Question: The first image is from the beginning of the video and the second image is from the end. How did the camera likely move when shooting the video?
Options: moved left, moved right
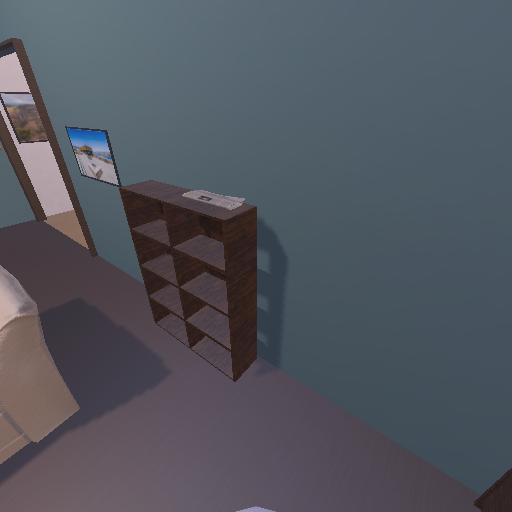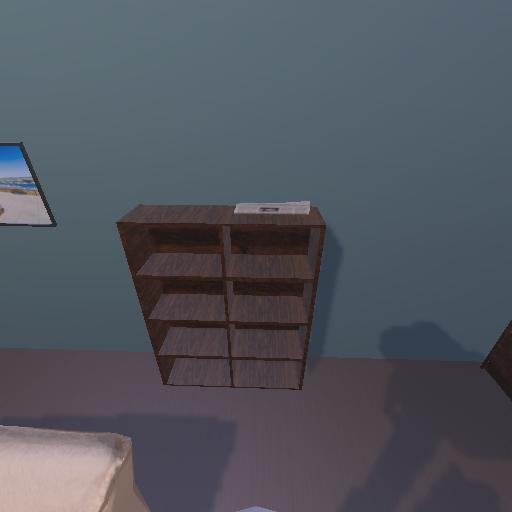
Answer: moved left